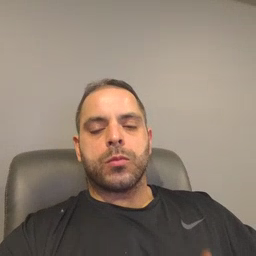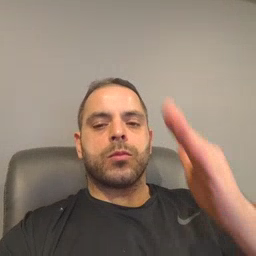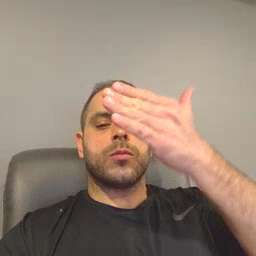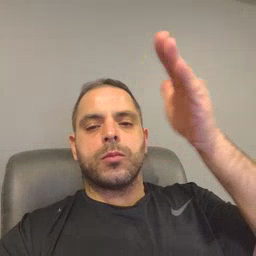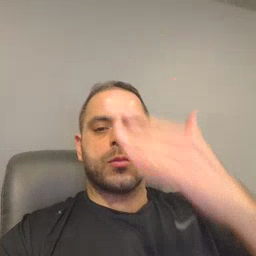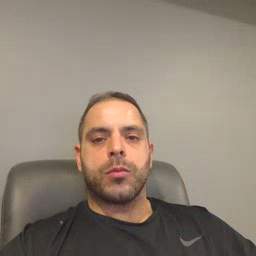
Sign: flag